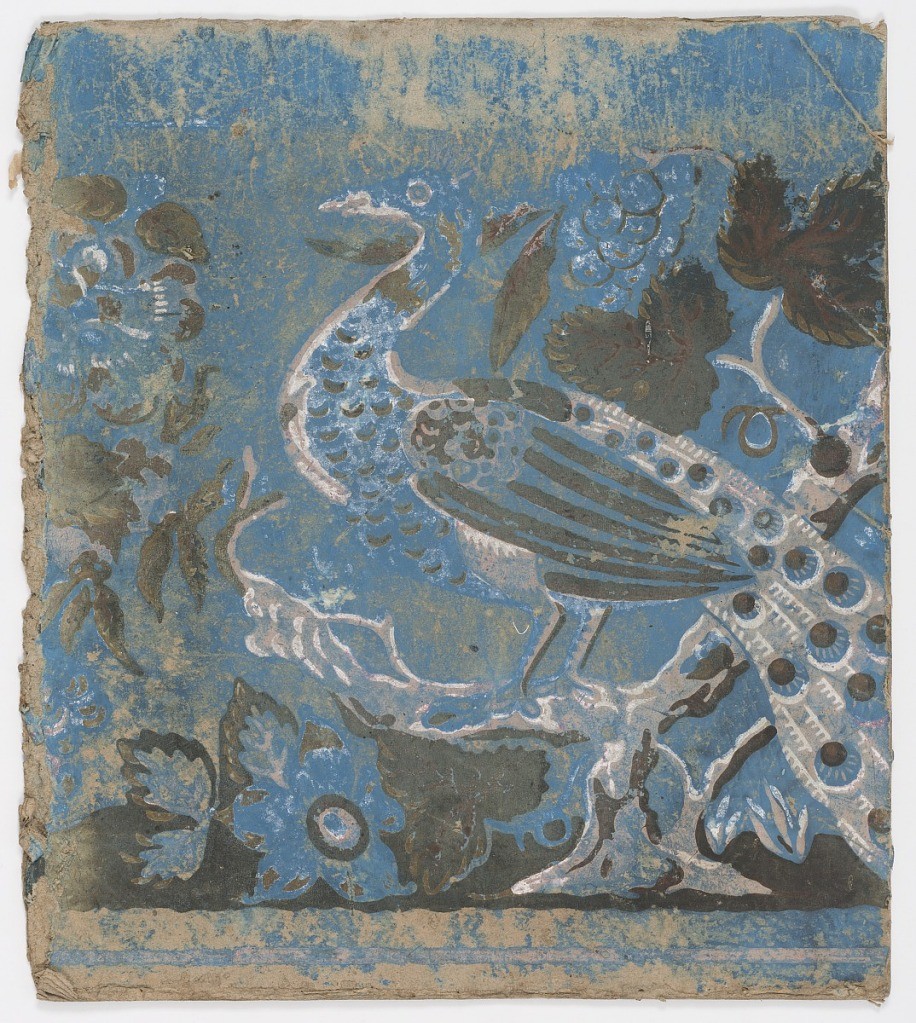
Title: Bandbox
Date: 1835
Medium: Block-printed paper, pasteboard support
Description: Pasteboard bandbox fragment with wallpaper: "Peacock". Blue background, peacock on a branch, in white, pink and green.